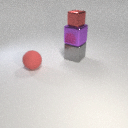
small red metal cube above large gray metal cube